Question: I'm having problem in my datagridview.
I'm using vb 2008 and an access database. When I create a new record for my item the 'No' column (primary key and autonumber in access) always shows a negative number.
How can I make that a positive number and it should follow the numbering in the datagridview. Here's a screen shot of that:

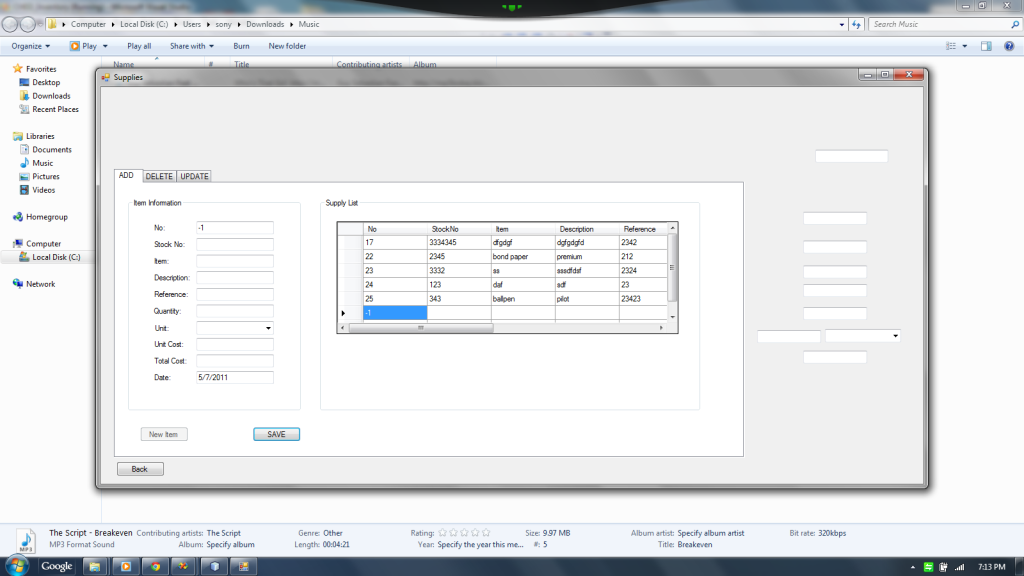
Answer: Your "No" column will start out with an AutoIncrementSeed of -1 and an AutoIncrementStep of -1. The DataSet isn't smart enough to start with the Max value of the "No" column, so you need to programatically set it.
'''
Me.MyDataSet.MyDataTable.Columns("No").AutoIncrementSeed = _
Me.MyDataSet.MyDataTable.Max(Function(Row) Row.No) + 1
Me.MyDataSet.MyDataTable.Columns("No").AutoIncrementStep = 1
'''
The first line above finds the maximum value of the No column and sets the AutoIncrementSeed to 1 above the maximum value. The second line just sets the IncrementStep to 1.
Keep in mind that the No column in the DataGridView may not correspond to the actual value that the database creates. When your data is committed, the database will create a new AutoNumber value, ignoring any other values you may pass in. There are some pitfalls to doing this if your users expect the No value to stay the same after committing the new entry.